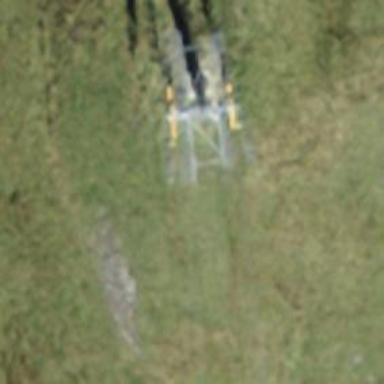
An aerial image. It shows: Pylon used for aerialway.